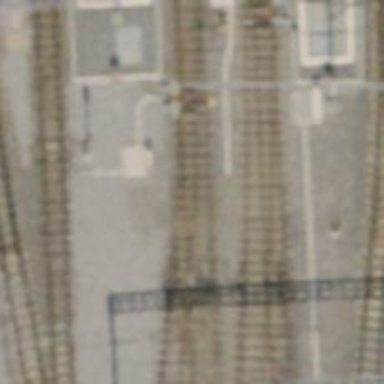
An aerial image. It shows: Narrow-gauge railway with electrified contact line.